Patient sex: F
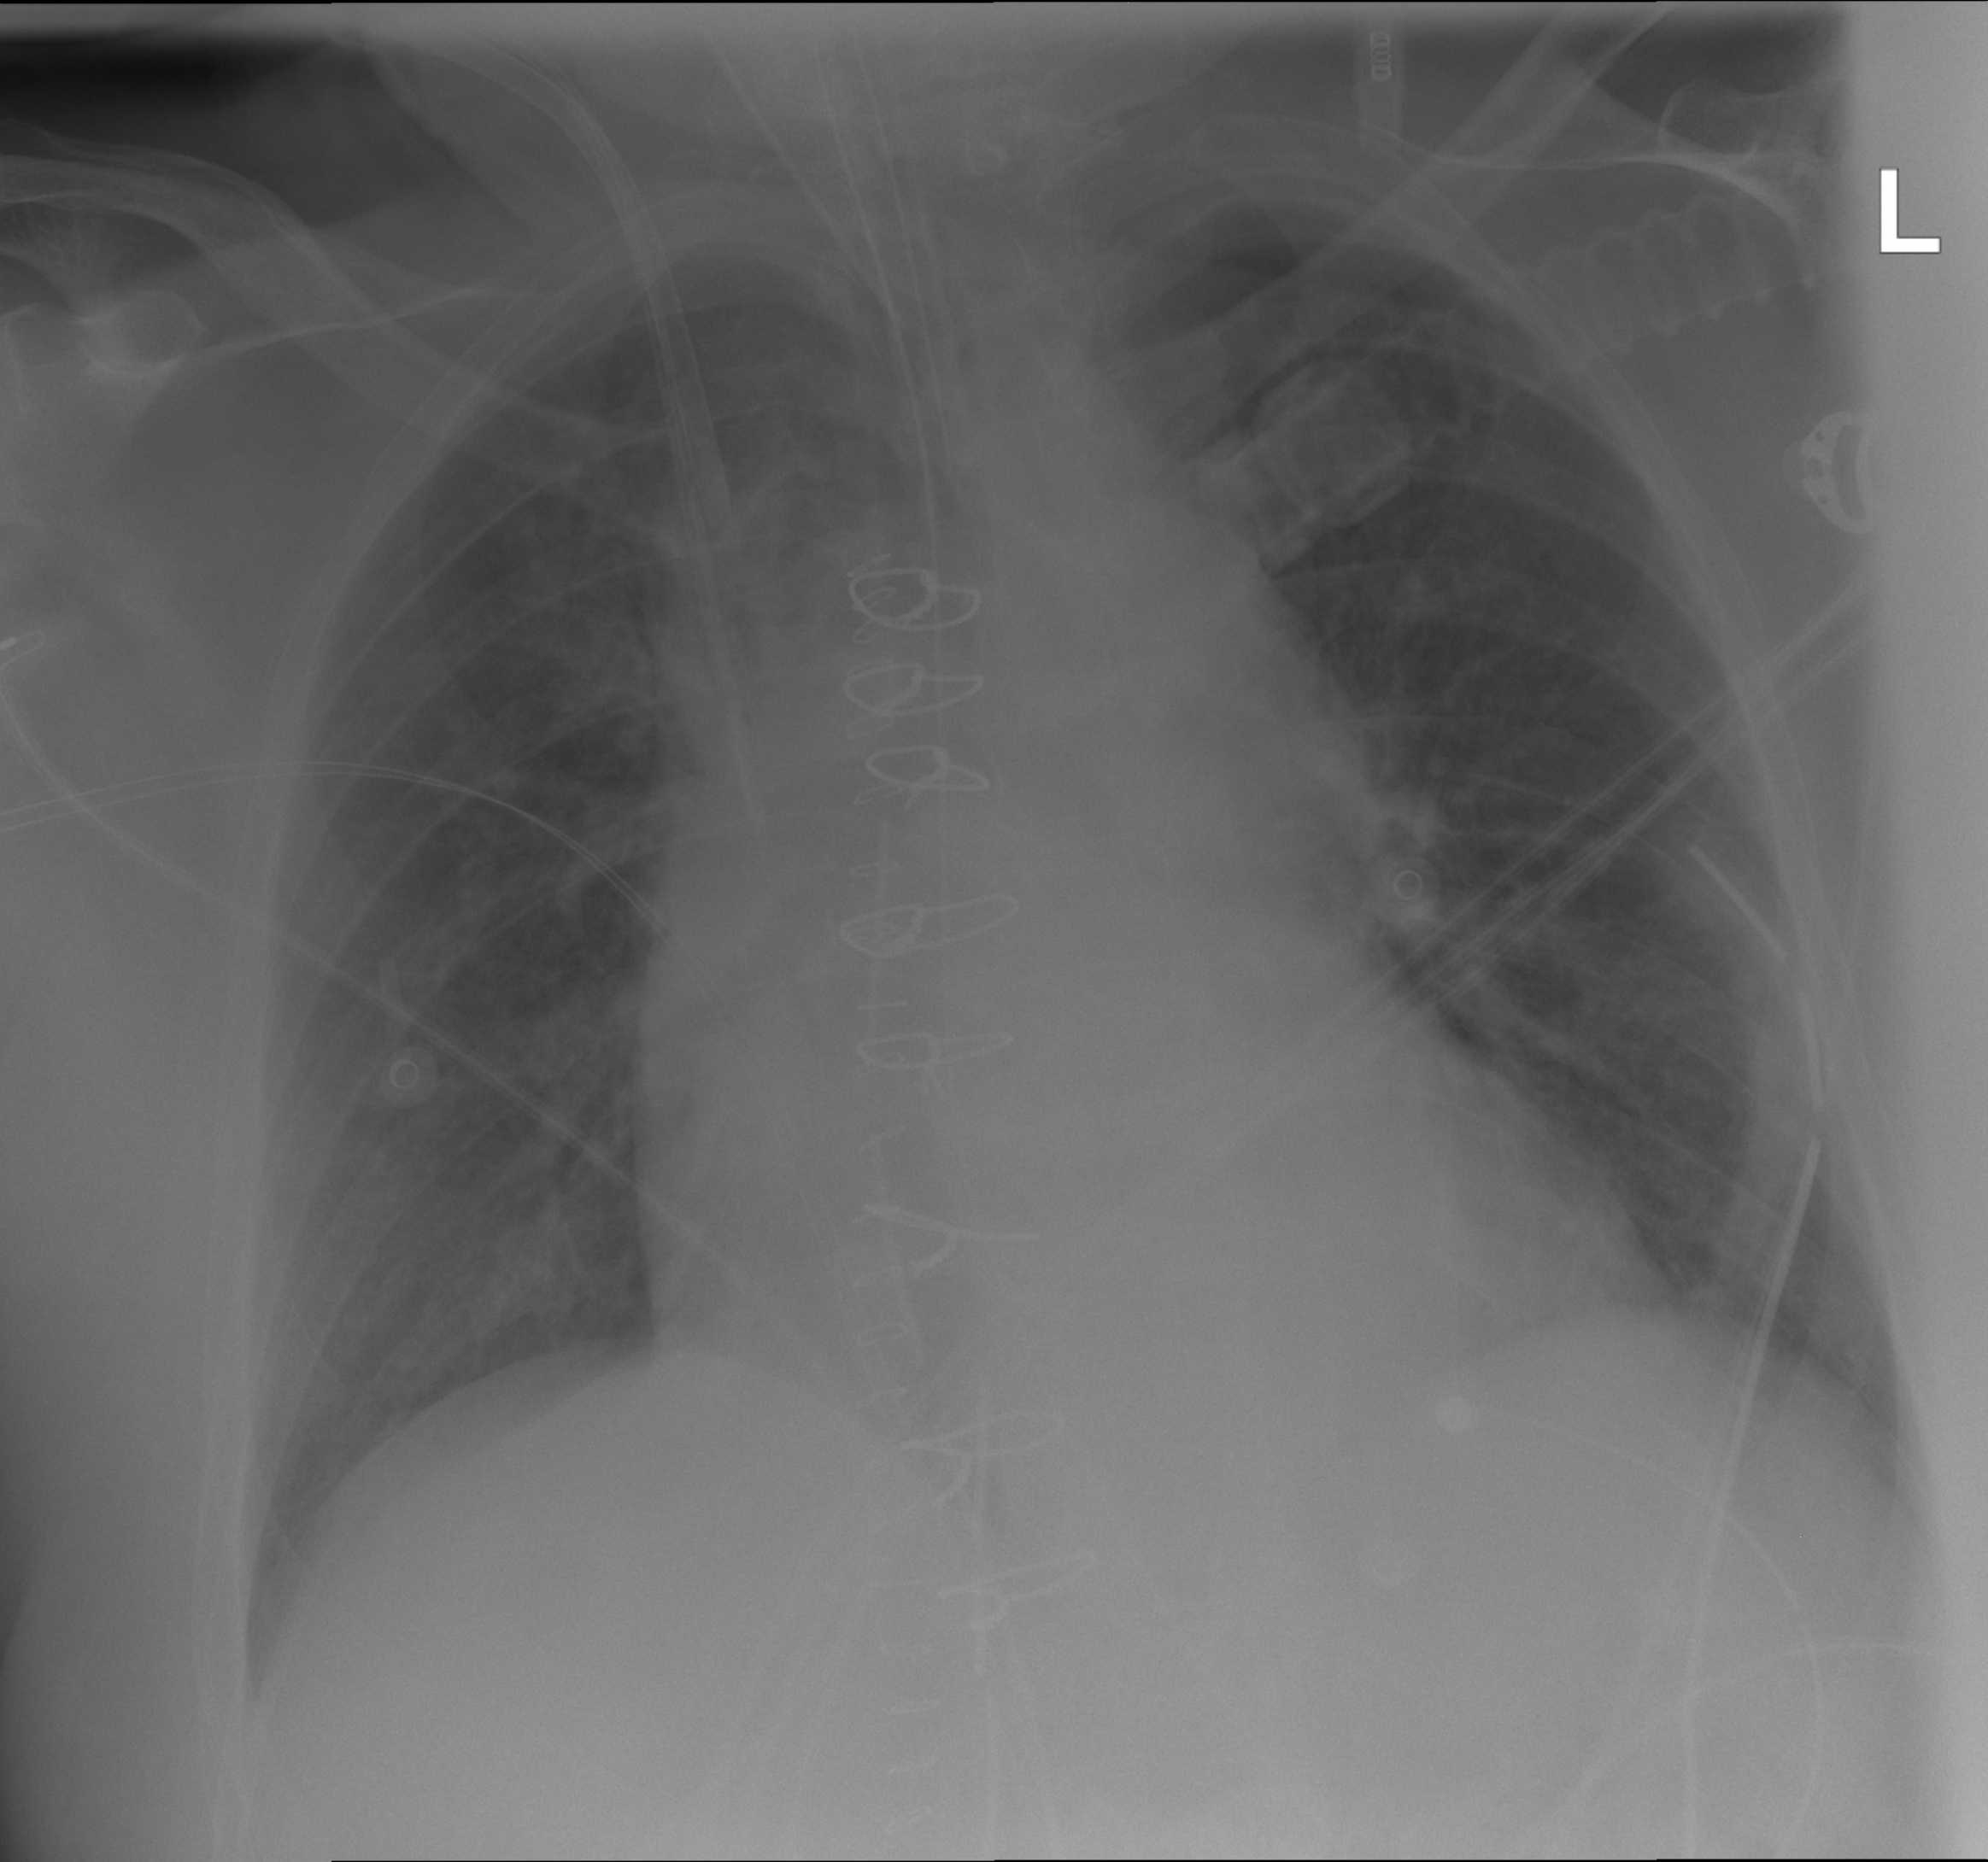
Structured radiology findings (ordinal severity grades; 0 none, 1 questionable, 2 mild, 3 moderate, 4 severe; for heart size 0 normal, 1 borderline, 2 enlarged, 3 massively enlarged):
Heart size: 3
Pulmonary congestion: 0
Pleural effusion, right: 0
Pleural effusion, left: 0
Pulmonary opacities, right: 0
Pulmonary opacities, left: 0
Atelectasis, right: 2
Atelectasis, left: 0